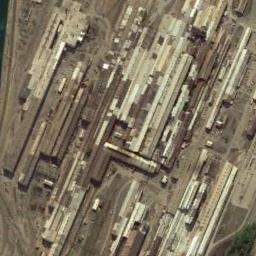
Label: industrial_area